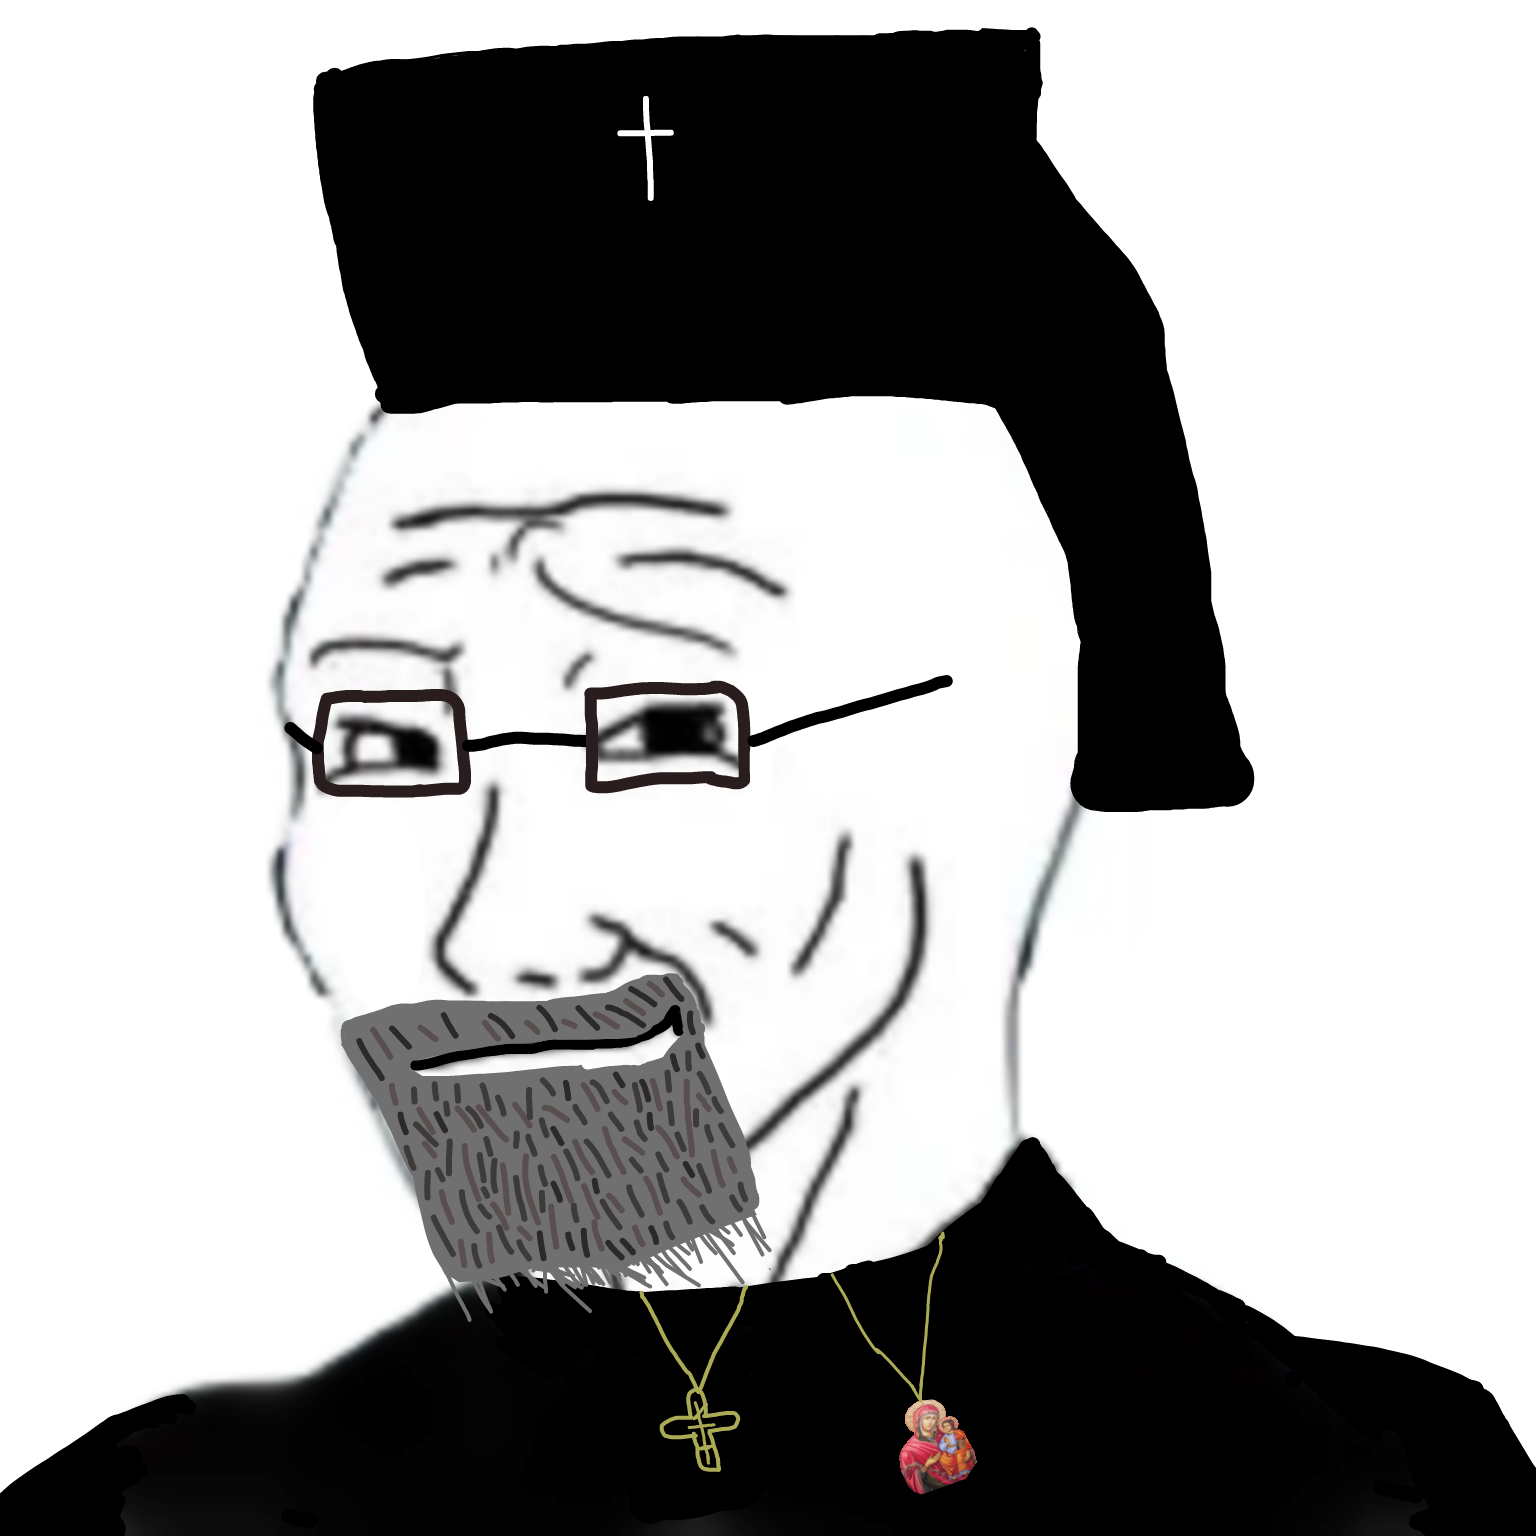
Label: 5_Smugjak